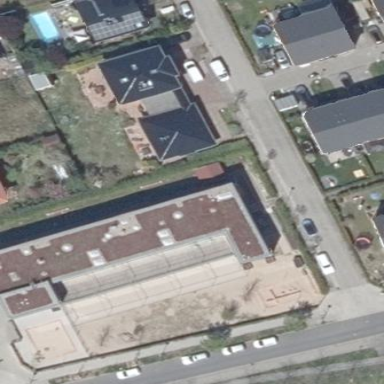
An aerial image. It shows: Kindergarten.